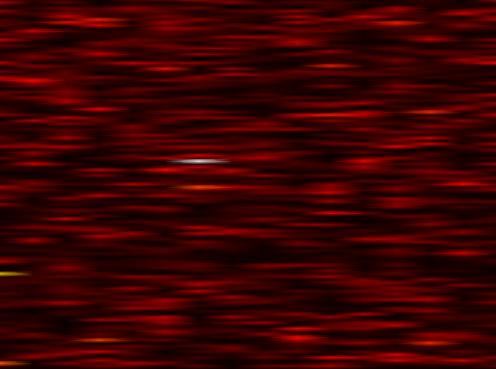
Label: WOLA